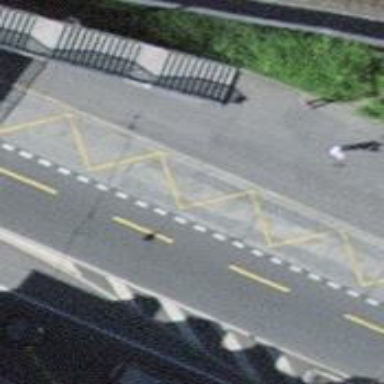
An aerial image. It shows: Bus stop with shelter and platform for trolleybuses.